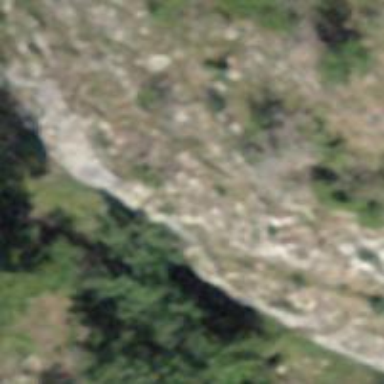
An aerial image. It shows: Cliff in nature.